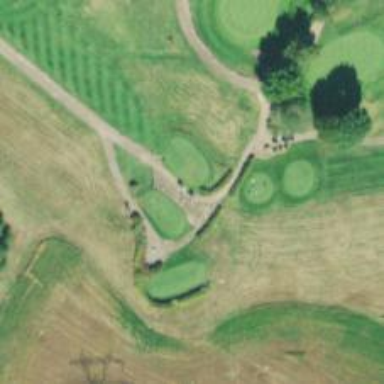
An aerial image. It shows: Footway that serves as golf path.